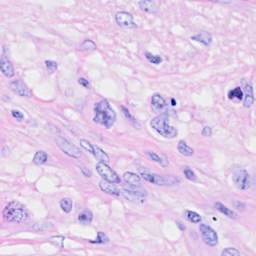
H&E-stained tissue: Breast